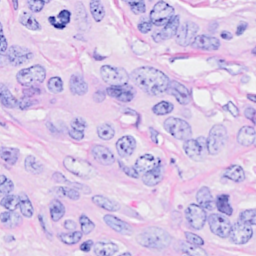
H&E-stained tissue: Breast